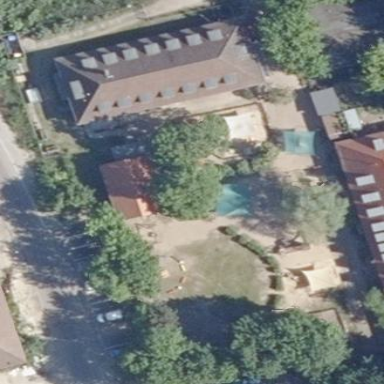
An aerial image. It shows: Kindergarten surrounded by fence.